Chest X-ray:
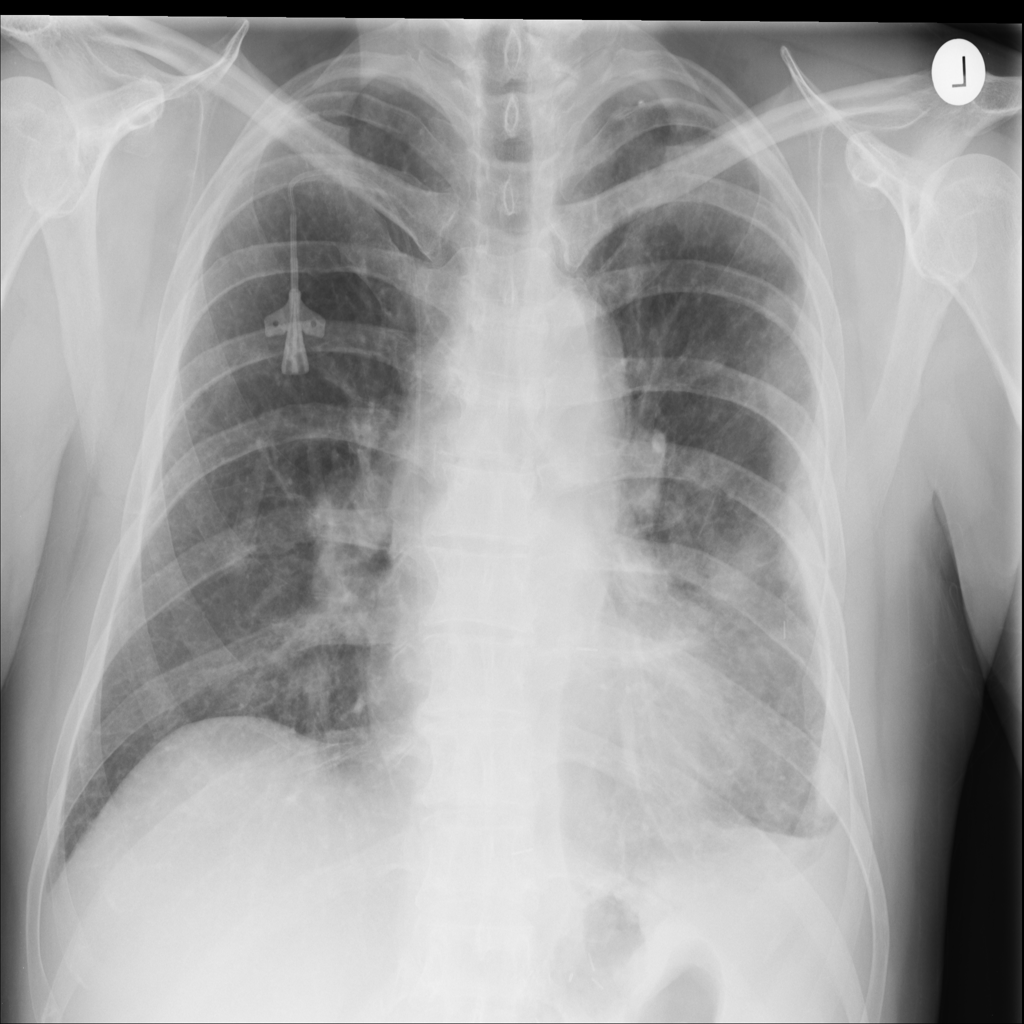
Findings: Consolidation, Effusion
No abnormal finding: no